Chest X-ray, AP view. Patient: 41 years old, sex F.
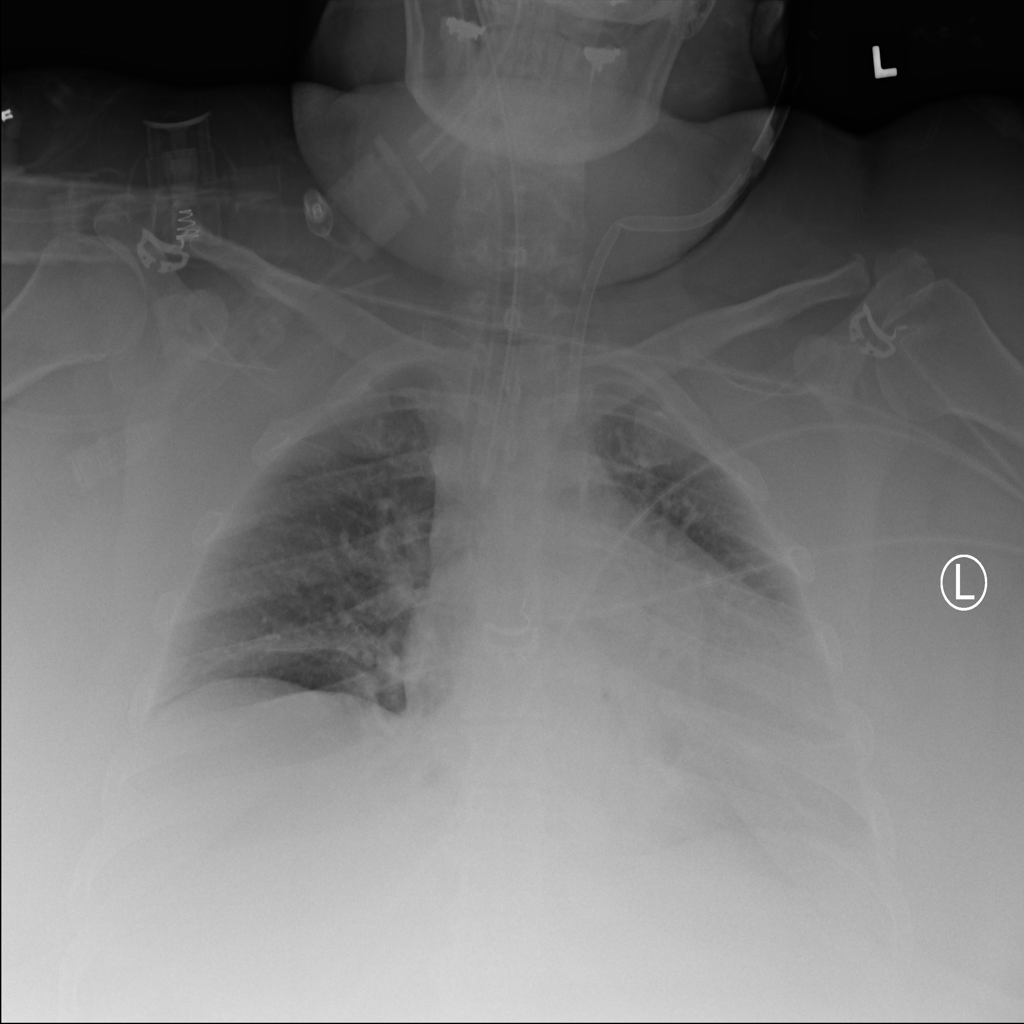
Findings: Atelectasis, Edema